Field crop: tomato
Growth stage: 1
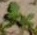
Species: portulaca